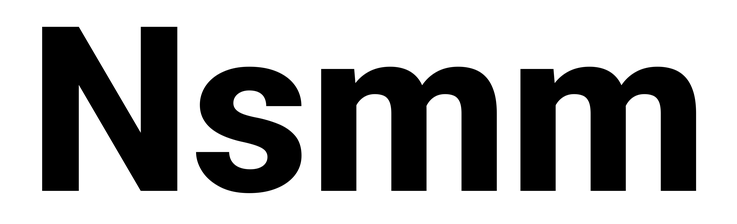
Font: Roboto_ExtraBold